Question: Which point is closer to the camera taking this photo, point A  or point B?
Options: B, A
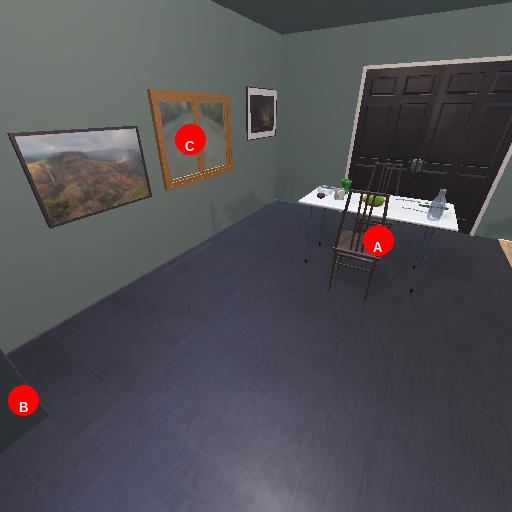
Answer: B